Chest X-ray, PA view. Patient: 82 years old, sex F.
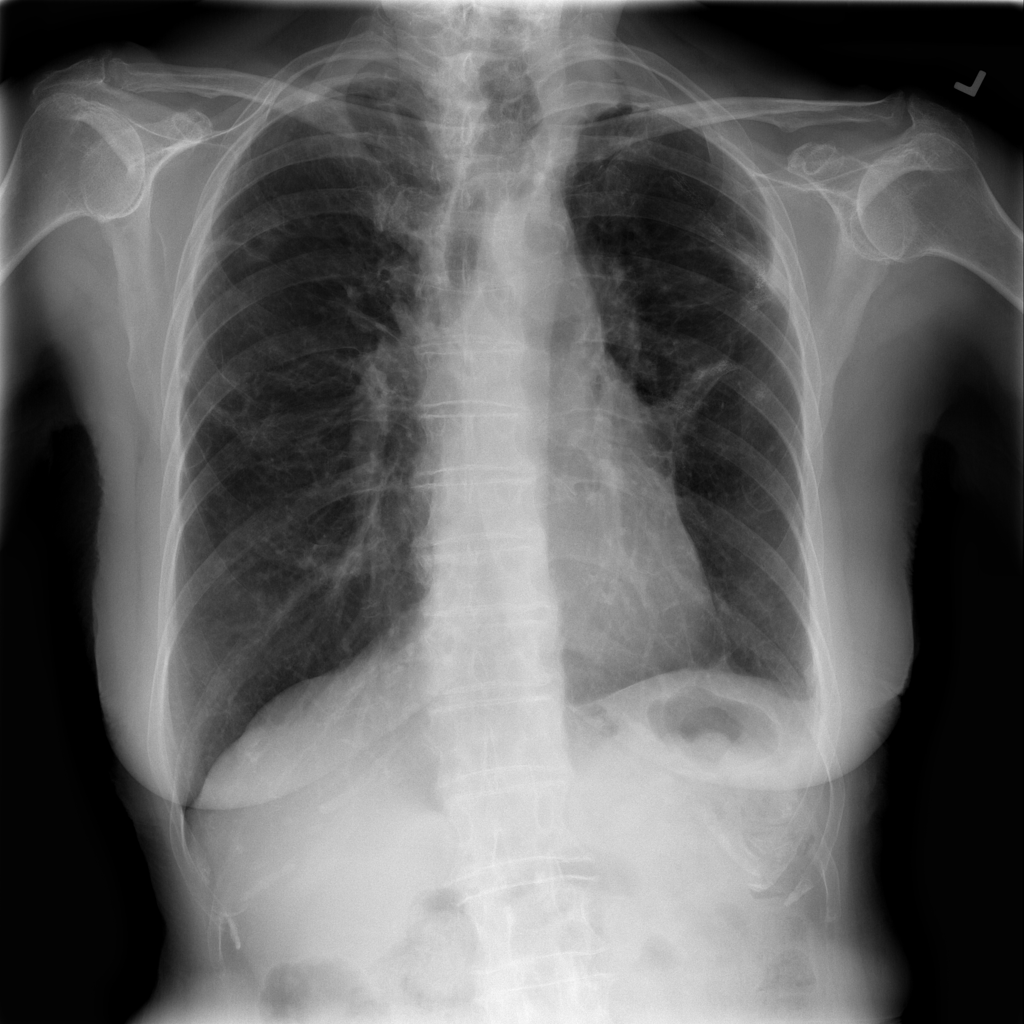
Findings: No Finding